Interaction volume radius: 5 \u00c5
Interaction volume height: 10 \u00c5
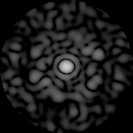
Disorder parameter: 0.826